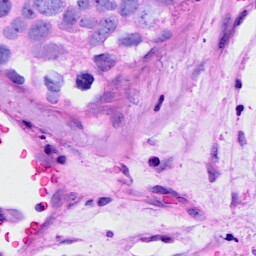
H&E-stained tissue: Breast